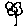
Label: flower